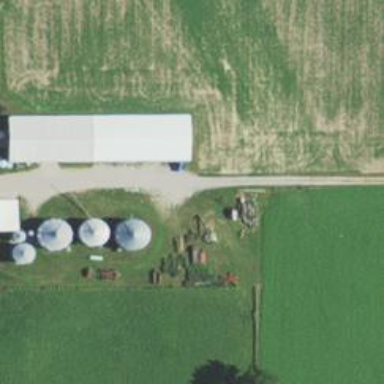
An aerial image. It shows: Silo.